Interaction volume radius: 5 \u00c5
Interaction volume height: 10 \u00c5
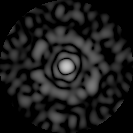
Disorder parameter: 0.8827